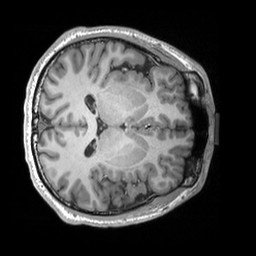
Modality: T1w
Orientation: axial
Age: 19
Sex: male
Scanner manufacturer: siemens
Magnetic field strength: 3 T
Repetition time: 2.53 s
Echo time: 0.00298 s